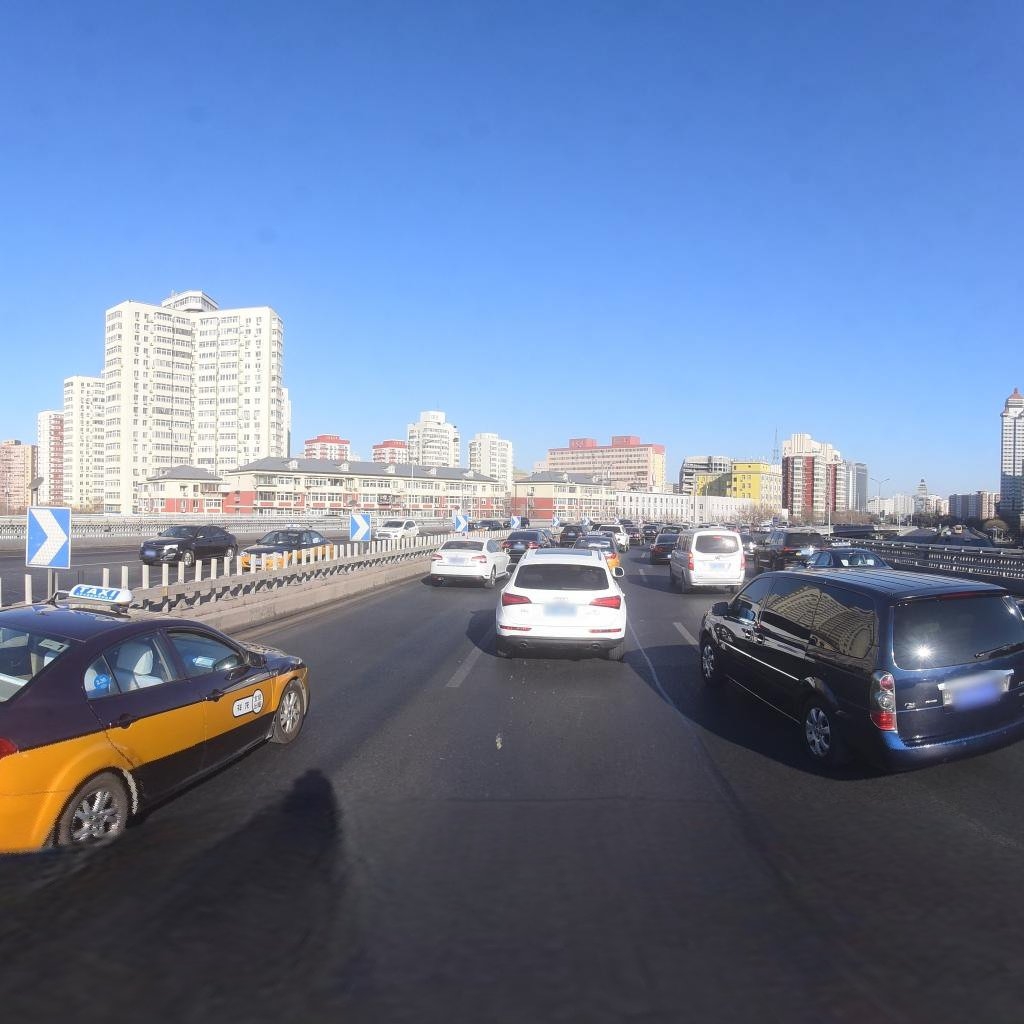
Region: Xicheng
Road damage annotations: longitudinal patch